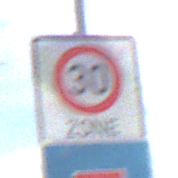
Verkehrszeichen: BeginnZone30
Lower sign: Sackgasse
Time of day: Midday
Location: Outdoor (RoadRail)
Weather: PartlyCloudy
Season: NotSpecified
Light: Natural